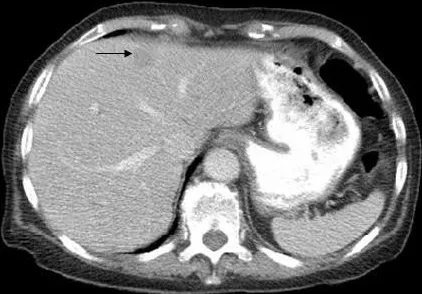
Abdominal CT scan showing liver lesion.
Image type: radiology (ct)